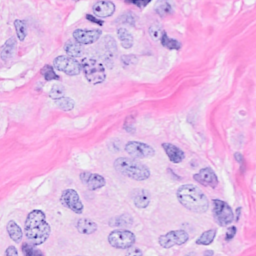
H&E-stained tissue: Breast